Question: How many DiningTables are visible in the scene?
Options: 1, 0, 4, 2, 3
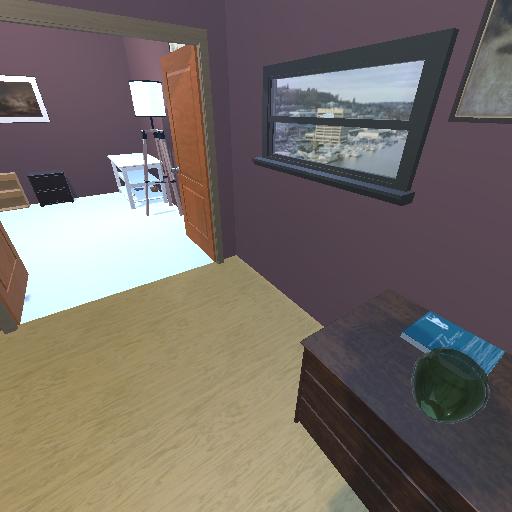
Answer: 1